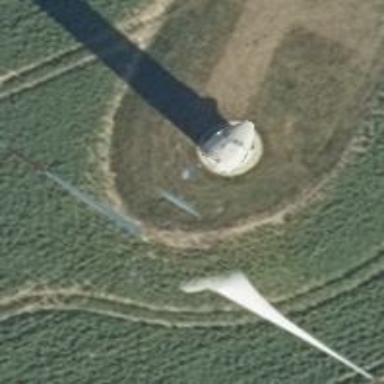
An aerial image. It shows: Wind generator powered by horizontal-axis wind turbine.